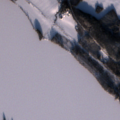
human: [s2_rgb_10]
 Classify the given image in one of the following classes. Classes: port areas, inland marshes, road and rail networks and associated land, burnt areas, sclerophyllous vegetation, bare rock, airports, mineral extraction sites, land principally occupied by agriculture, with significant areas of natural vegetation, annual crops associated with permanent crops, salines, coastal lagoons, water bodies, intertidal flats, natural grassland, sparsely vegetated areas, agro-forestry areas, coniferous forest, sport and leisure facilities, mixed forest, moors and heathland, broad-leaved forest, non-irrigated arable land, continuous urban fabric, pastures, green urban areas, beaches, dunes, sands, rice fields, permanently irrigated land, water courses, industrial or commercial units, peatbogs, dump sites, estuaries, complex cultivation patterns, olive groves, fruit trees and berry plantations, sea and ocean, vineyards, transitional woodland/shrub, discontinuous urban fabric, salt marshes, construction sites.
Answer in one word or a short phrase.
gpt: non-irrigated arable land, mixed forest, water bodies